Aerial crown-view tile of a tropical tree (Barro Colorado Island, Panama), acquired 20250818:
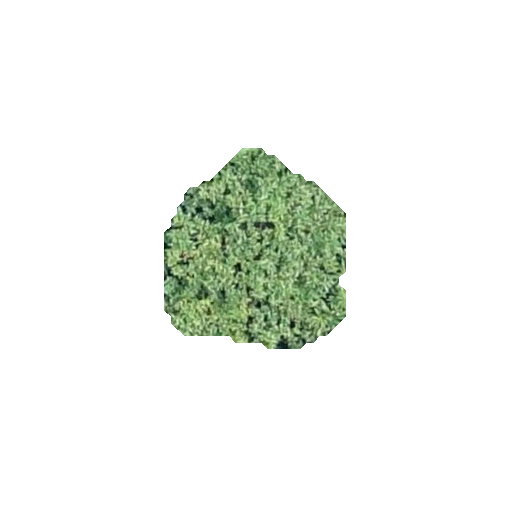
Species: Miconia argentea
GBIF accepted scientific name: Miconia argentea
Crown area: 40.845 m²